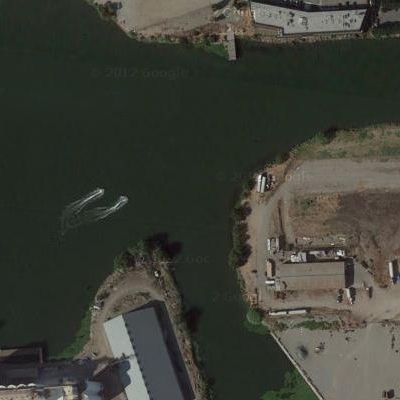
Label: dRiverLake